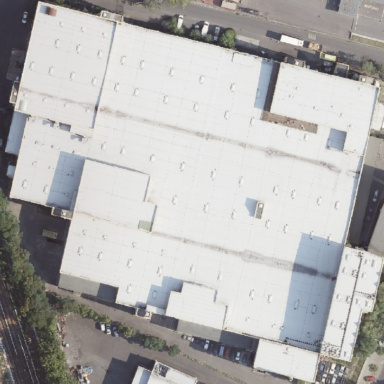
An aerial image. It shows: Commercial building.